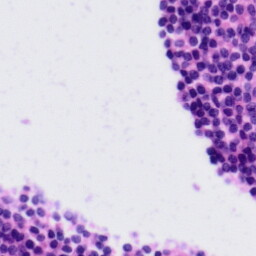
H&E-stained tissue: Tonsil